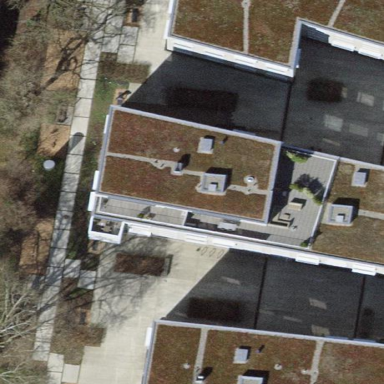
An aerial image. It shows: Building with flat roof and apartments. The building is tan with rosy brown roof.